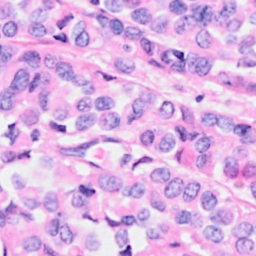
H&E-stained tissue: Breast